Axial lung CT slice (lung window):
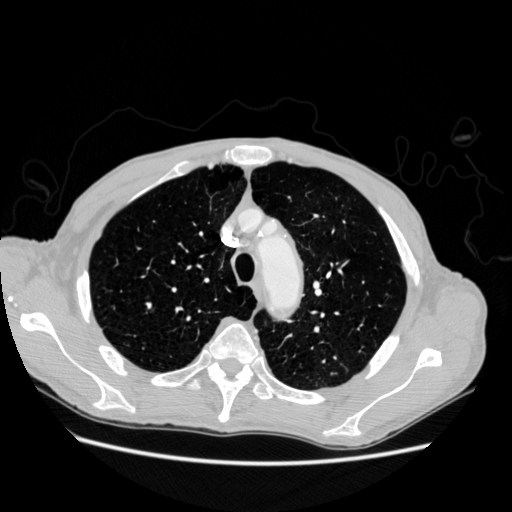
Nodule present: no